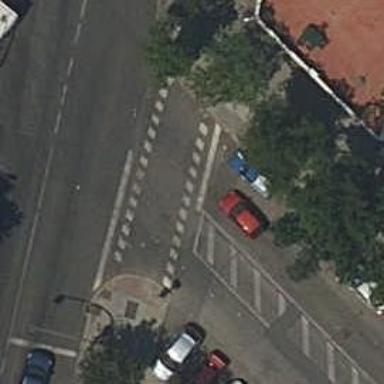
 there are traffic signals and zebra crossing."